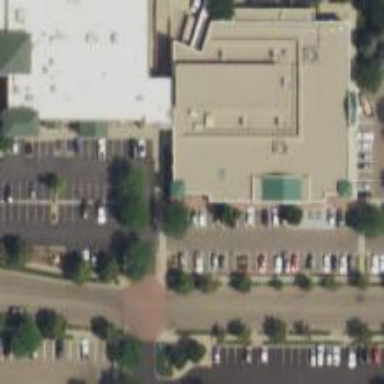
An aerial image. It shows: Building.